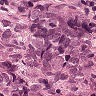
Metastatic tissue present: yes